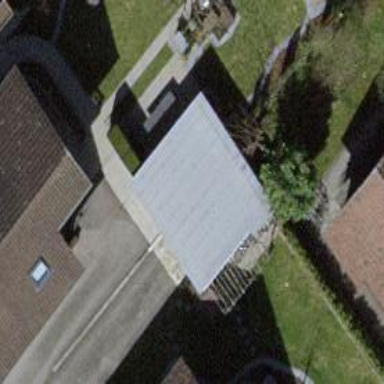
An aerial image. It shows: Group of garages.